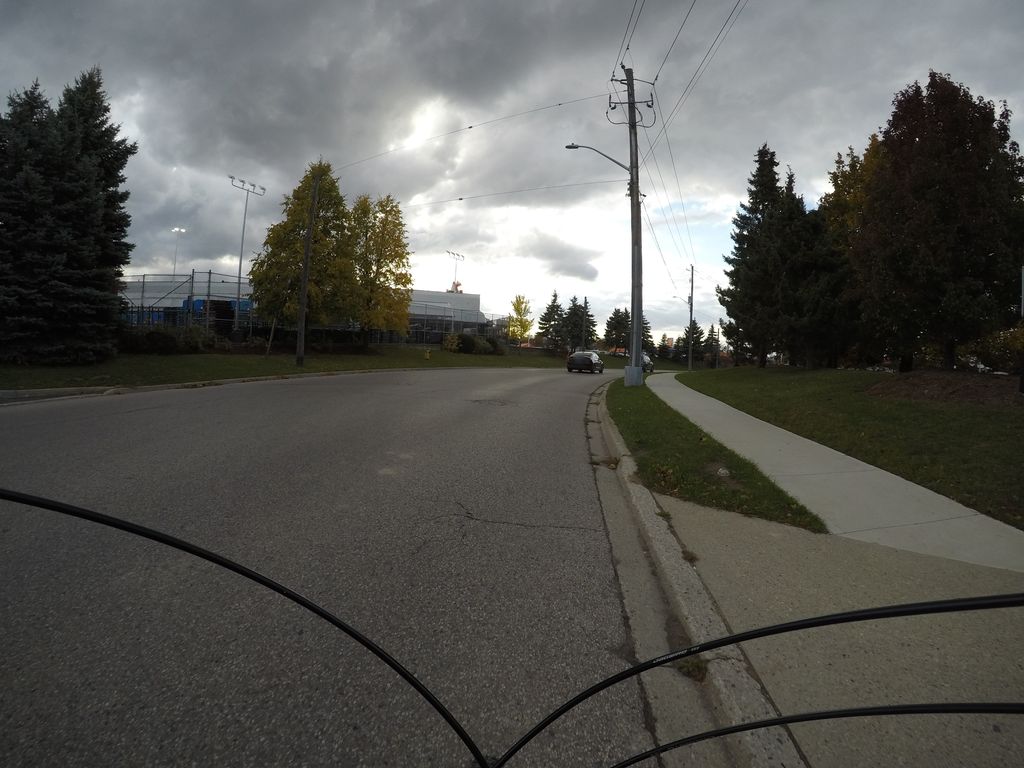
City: kitchener-waterloo